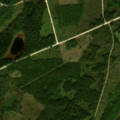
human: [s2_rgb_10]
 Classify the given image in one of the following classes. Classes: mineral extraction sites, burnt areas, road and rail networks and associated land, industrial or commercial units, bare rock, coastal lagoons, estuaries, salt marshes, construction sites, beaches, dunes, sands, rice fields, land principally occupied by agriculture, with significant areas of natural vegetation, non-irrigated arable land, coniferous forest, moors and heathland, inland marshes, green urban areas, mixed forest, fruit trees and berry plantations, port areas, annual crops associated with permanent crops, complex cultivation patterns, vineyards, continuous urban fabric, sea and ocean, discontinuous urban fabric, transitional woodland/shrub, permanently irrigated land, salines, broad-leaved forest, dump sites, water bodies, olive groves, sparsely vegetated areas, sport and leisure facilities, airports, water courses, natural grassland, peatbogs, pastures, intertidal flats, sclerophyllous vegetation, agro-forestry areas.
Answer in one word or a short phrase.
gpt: coniferous forest, transitional woodland/shrub